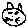
Label: cat